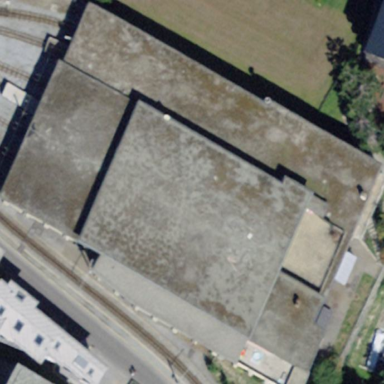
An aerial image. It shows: Transportation building.